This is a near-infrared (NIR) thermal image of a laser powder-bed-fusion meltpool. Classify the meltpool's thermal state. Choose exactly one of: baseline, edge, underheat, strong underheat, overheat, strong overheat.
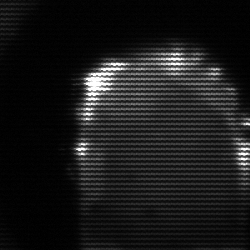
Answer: baseline